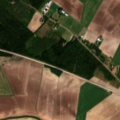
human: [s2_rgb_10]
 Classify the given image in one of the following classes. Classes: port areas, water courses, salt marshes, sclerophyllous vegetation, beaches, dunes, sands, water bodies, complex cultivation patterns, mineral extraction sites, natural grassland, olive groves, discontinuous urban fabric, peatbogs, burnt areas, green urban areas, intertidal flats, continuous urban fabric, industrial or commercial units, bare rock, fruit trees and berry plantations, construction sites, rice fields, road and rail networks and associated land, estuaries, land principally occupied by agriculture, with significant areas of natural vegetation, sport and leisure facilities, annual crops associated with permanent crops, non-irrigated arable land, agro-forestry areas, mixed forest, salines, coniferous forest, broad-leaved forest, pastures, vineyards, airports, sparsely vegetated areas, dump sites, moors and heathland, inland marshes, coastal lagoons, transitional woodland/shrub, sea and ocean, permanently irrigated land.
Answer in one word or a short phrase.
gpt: non-irrigated arable land, coniferous forest, mixed forest